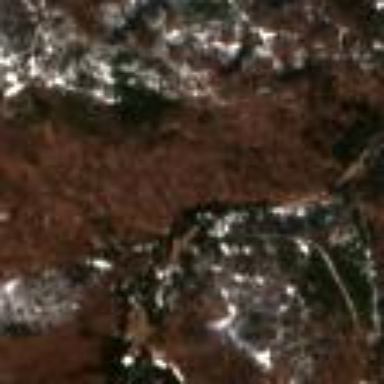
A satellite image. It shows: Clearcut logging area with scrub vegetation surrounding it.